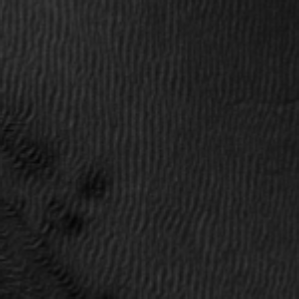
Label: frost